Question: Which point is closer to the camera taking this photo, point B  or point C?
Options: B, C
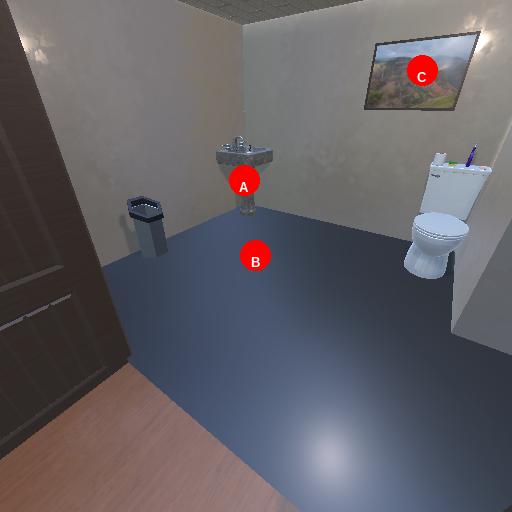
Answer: B